Question: I want to style the search filter in my data table so that the label and the input field appear on a single line.
Right now it is appearing like this:

Here's the code for the search filter which I can see via the console.
'''
<div class="dataTables_filter" id="ads-table_filter">
<label>
"Search: "
<input type="text" aria-controls="ads-table">
</label>
</div>
'''
How can I do this?
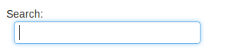
Answer: '''
<style>
.dataTables_filter {
white-space:nowrap;
}
.dataTables_filter label, .dataTables_filter input {
display: inline-block;
}
</style>
<div class="dataTables_filter" id="ads-table_filter">
<label>Search :</label>
<input type="text" aria-controls="ads-table"/>
</div>
'''